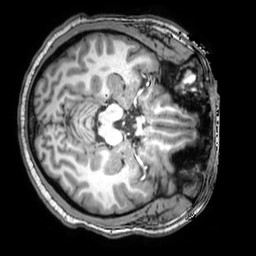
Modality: T1w
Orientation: axial
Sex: male
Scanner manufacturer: philips
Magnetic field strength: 3 T
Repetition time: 0.008125 s
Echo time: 0.00372 s